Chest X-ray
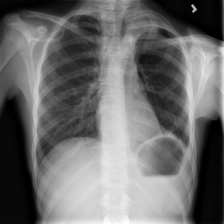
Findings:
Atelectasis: positive
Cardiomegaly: negative
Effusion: negative
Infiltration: negative
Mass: negative
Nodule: negative
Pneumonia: negative
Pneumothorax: negative
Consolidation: positive
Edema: negative
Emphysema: negative
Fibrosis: positive
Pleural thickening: negative
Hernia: negative